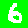
Digit: 6